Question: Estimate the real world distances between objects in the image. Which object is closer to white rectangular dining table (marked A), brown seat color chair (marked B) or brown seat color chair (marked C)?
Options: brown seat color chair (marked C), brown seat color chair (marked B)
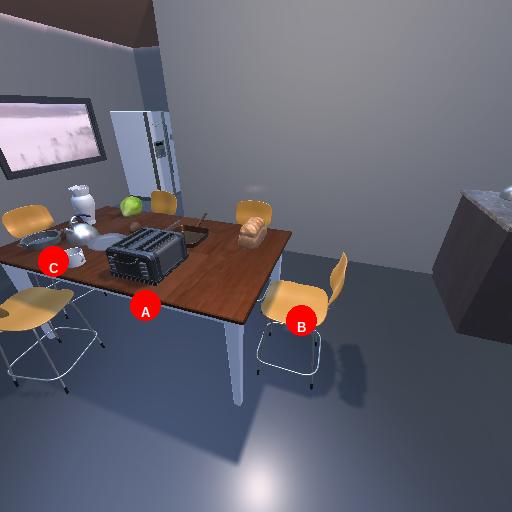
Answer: brown seat color chair (marked C)